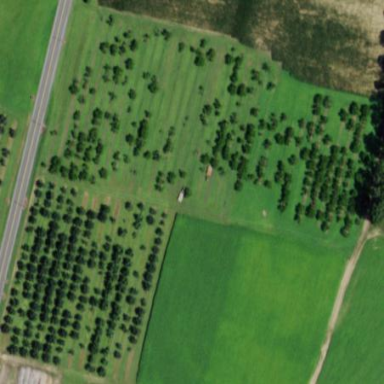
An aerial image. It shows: Orchard.